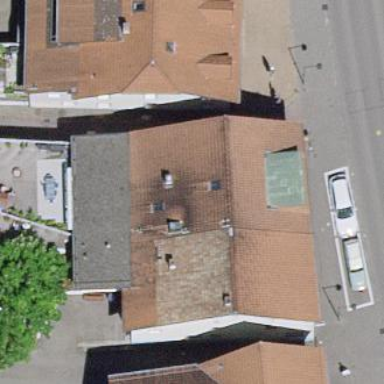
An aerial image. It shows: Building.